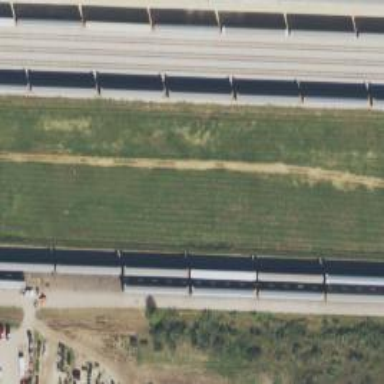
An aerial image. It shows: View of railway yard.